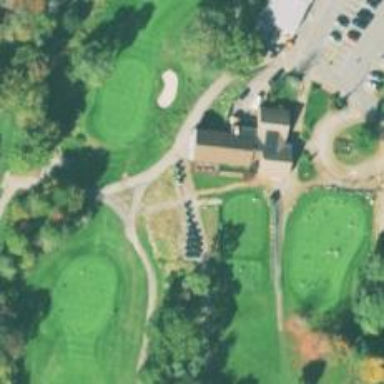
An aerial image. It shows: Path designed for golf carts.